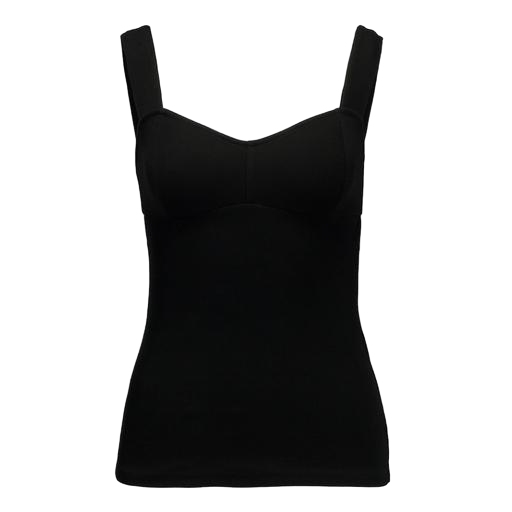
black shaping tank, black bust support vest, fitted black tank top, white background